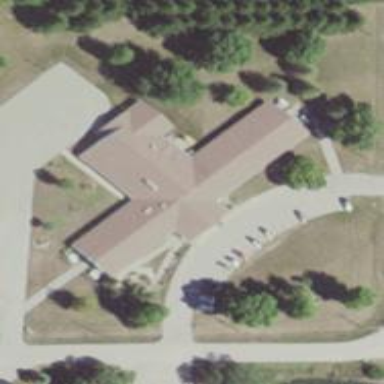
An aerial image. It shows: Nursing home.